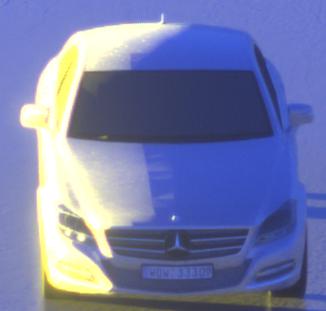
Make: Mercedes-Benz
Model: CLS Coupé 350
Detailed model: CLS-Class (218) Coupé
Model produced from: 2011/01
Model produced until: 2014/07
Doors: 4
Color: white
Road condition: wet road
Daytime: sunrise or sunset
Contrast: high contrast